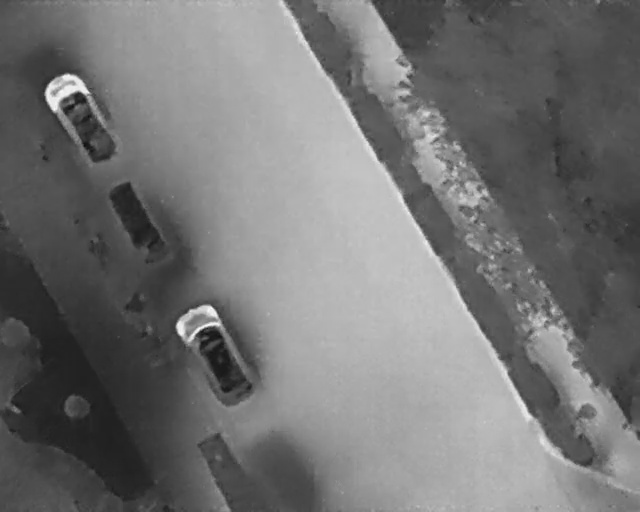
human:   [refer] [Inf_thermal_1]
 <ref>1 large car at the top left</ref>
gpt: <box>[[4, 18, 20, 27, 151]]</box>